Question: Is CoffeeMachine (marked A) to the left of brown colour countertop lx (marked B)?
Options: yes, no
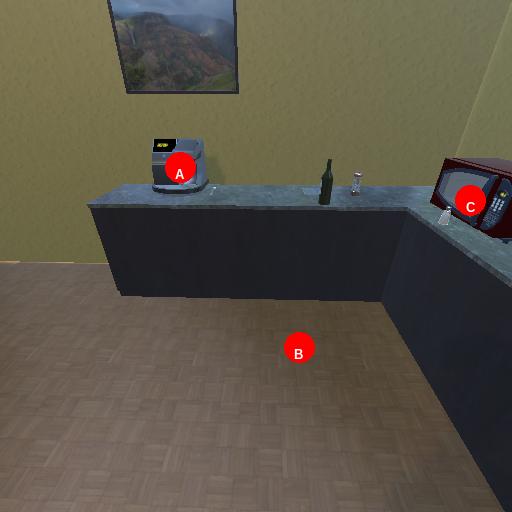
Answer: yes